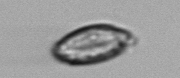
Label: Katodinium_or_Torodinium